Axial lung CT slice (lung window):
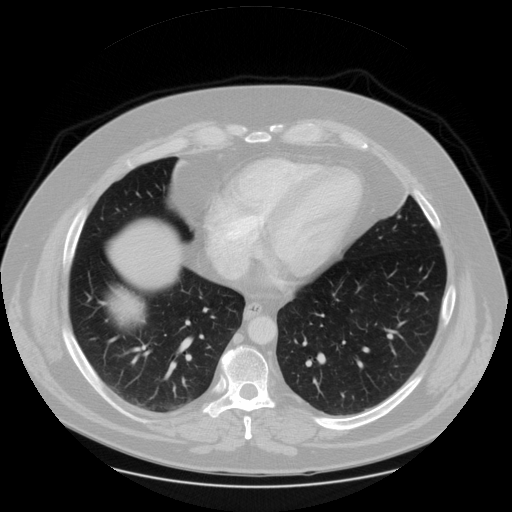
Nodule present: no